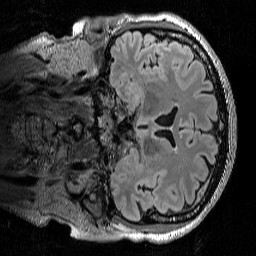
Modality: T2w
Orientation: coronal
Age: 60
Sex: male
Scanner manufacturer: siemens
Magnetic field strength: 3 T
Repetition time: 5 s
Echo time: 0.386 s